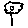
Label: flower